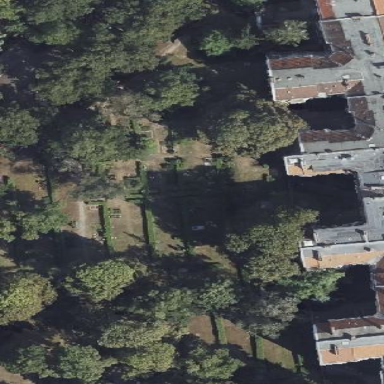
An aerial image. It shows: Cemetery.